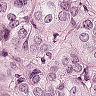
Metastatic tissue present: yes